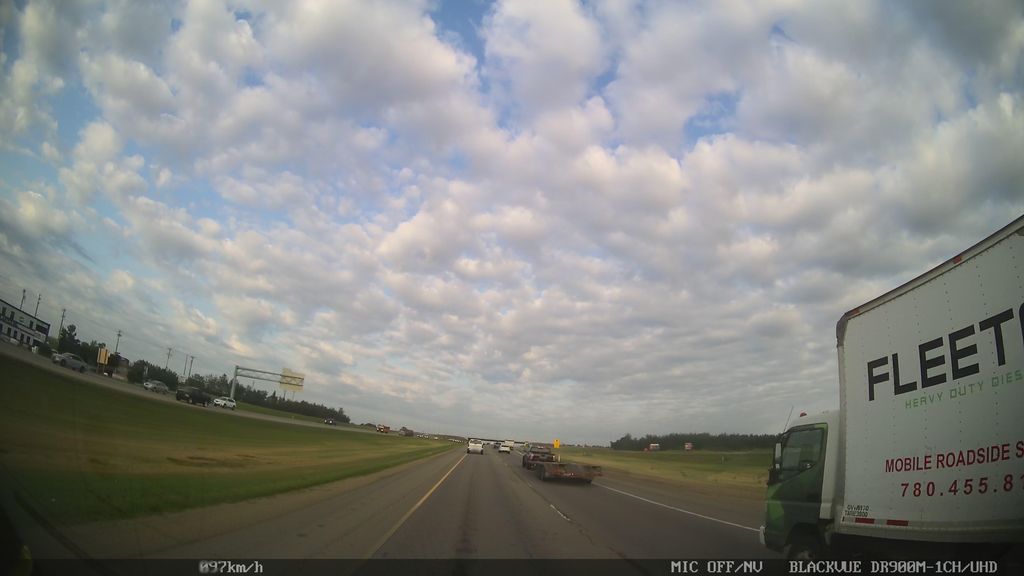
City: edmonton